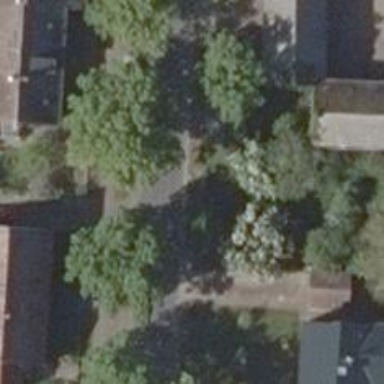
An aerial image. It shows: Deciduous broadleaved tree.